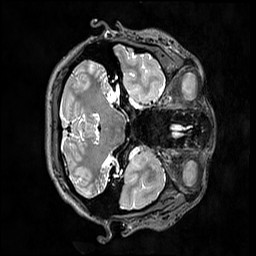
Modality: T2w
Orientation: axial
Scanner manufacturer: siemens
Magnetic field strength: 3 T
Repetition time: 3.2 s
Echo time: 0.565 s